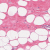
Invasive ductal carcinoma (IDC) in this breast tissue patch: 0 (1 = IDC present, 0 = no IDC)